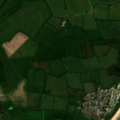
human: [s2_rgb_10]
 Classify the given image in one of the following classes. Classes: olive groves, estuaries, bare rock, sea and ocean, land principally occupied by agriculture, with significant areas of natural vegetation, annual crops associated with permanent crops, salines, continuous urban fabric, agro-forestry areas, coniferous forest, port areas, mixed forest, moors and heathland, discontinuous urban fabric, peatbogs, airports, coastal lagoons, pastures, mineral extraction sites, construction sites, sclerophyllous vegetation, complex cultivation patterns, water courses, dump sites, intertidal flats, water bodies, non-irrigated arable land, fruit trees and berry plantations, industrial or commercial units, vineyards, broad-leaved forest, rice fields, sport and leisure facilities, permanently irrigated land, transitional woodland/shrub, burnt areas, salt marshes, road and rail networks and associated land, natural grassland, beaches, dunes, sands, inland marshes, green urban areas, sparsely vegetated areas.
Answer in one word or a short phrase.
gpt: discontinuous urban fabric, pastures, coniferous forest, beaches, dunes, sands, sea and ocean